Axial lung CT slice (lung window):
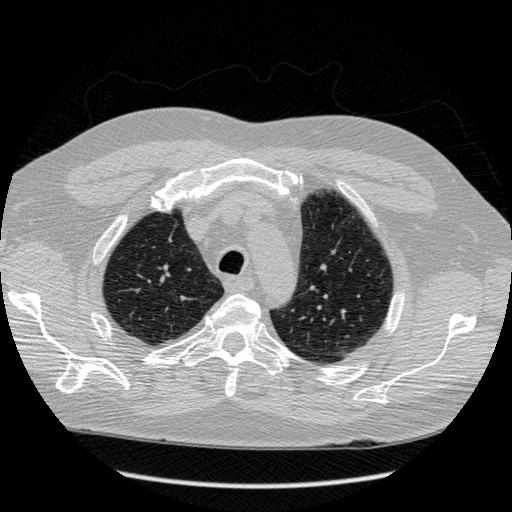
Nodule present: no